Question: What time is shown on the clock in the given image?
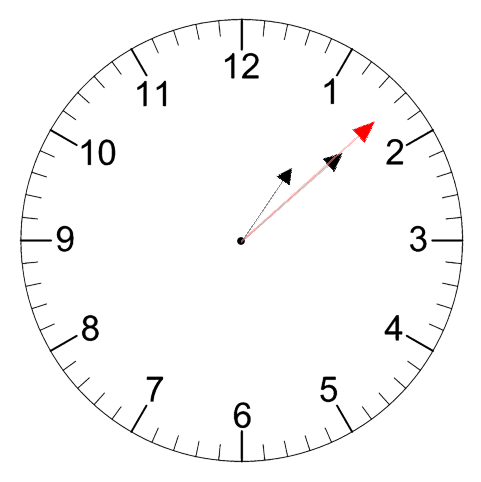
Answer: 01:08:08